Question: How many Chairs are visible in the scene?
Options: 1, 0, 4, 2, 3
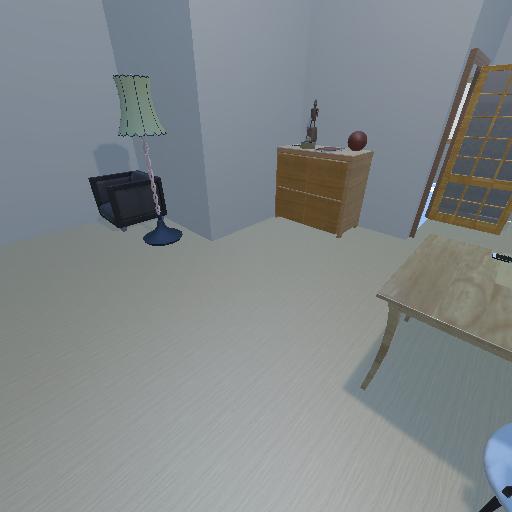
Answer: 1